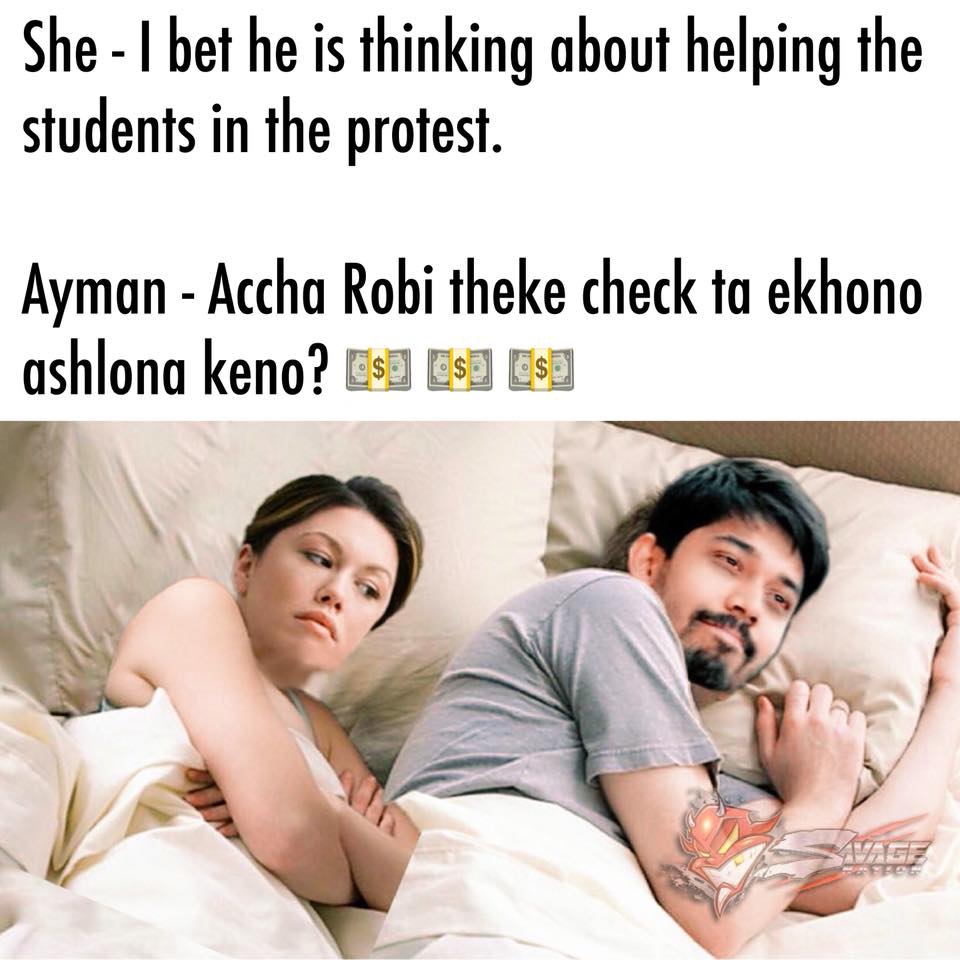
Caption: She - I bet he is thinking about helping the students in the protest.    Ayman - Accha Robi theke check ta ekhono ashlona keno ?
Label: hate